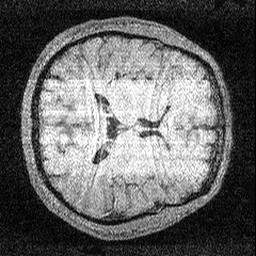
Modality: MP2RAGE
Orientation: axial
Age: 41
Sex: male
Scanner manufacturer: siemens
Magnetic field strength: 3 T
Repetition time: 5 s
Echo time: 0.00298 s